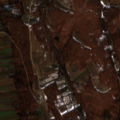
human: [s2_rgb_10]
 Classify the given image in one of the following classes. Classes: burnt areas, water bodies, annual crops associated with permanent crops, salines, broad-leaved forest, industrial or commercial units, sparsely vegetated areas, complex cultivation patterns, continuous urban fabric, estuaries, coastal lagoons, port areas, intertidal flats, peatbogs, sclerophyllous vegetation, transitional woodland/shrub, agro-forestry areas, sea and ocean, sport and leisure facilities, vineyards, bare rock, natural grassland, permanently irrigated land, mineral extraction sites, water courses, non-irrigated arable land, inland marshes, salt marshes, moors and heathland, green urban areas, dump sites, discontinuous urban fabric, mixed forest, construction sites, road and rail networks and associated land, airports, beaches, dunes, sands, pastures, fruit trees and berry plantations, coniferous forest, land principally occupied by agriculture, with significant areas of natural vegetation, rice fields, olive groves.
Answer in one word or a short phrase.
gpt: complex cultivation patterns, land principally occupied by agriculture, with significant areas of natural vegetation, broad-leaved forest